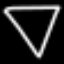
Label: diamond